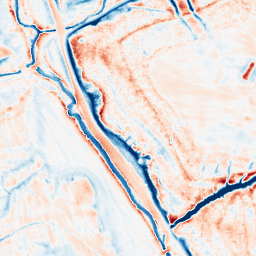
Category: edge_preserving
Decomposition family: anisotropic_diffusion
Decomposition parameters: iterations: 50
kappa: 30
gamma: 0.2
Upsampling method: sinc_hamming
Upsampling parameters: scale: 4
kernel_size: 16
Upsampling scale: 4